Question: I am trying to implement a BCD adder of two 4-digit numbers i.e. 16 bits using the code of 1-digit BCD adder I found <URL>. I used this code as the basic module and then I created a top entity that created and connected 4 instances of this basic adder. I also did some conversions between the incompatible types in VHDL. The third file I created is a test bench that I simulated to check the implementation. So, the is:
'''
library ieee;
use ieee.std_logic_1164.all;
use ieee.numeric_std.all;
entity bcd_adder is
port(
a,b : in unsigned(3 downto 0); -- input numbers.
carry_in : in std_logic;
sum : out unsigned(3 downto 0);
carry : out std_logic
);
end bcd_adder;
architecture arch of bcd_adder is
begin
process(a,b)
variable sum_temp : unsigned(4 downto 0);
begin
sum_temp := ('0' & a) + ('0' & b) + ("0000" & carry_in);
if(sum_temp > 9) then
carry <= '1';
sum <= resize((sum_temp + "00110"),4);
else
carry <= '0';
sum <= sum_temp(3 downto 0);
end if;
end process;
end arch;
'''
The with four of these adders is:
'''
library IEEE;
use IEEE.STD_LOGIC_1164.ALL;
use ieee.numeric_std.ALL;
entity TopAdder is
port(
in1: in std_logic_vector(15 downto 0);
in2: in std_logic_vector(15 downto 0);
sum: out std_logic_vector(15 downto 0);
carry: out std_logic);
end TopAdder;
architecture structural of TopAdder is
component bcd_adder is
port(
a,b : in unsigned(3 downto 0); -- input numbers.
carry_in : in std_logic;
sum : out unsigned(3 downto 0);
carry : out std_logic
);
end component;
signal carry1,carry2,carry3: std_logic;
signal in1_s,in2_s,sum_s: unsigned(15 downto 0);
begin
in1_s <= unsigned(in1);
in2_s <= unsigned(in2);
sum <= std_logic_vector(sum_s);
adder1: bcd_adder
port map(in1_s(3 downto 0),in2_s(3 downto 0),'0',sum_s(3 downto 0),carry1);
adder2: bcd_adder
port map(in1_s(7 downto 4),in2_s(7 downto 4),carry1,sum_s(7 downto 4),carry2);
adder3: bcd_adder
port map(in1_s(11 downto 8),in2_s(11 downto 8),carry2,sum_s(11 downto 8),carry3);
adder4: bcd_adder
port map(in1_s(15 downto 12),in2_s(15 downto 12),carry3,sum_s(15 downto 12),carry);
end structural;
'''
The is:
'''
LIBRARY ieee;
USE ieee.std_logic_1164.ALL;
USE ieee.numeric_std.ALL;
ENTITY test1 IS
END test1;
ARCHITECTURE behavior OF test1 IS
COMPONENT TopAdder
PORT(
in1 : IN std_logic_vector(15 downto 0);
in2 : IN std_logic_vector(15 downto 0);
sum : OUT std_logic_vector(15 downto 0);
carry : OUT std_logic
);
END COMPONENT;
signal in1 : std_logic_vector(15 downto 0) := (others => '0');
signal in2 : std_logic_vector(15 downto 0) := (others => '0');
signal sum : std_logic_vector(15 downto 0);
signal carry : std_logic;
BEGIN
uut: TopAdder PORT MAP (
in1 => in1,
in2 => in2,
sum => sum,
carry => carry
);
stim_proc: process
begin
wait for 100 ns;
in1<="0000000000000001";
in2<="0000000000000010";
wait for 100 ns;
in1<="0000000000001001";
in2<="0000000000000001";
wait;
end process;
END;
'''
The shows the following:

The problem is that the "big" adder as well as the "small" adders are not working for additions that create carry that has to be sent to the next "small" adder. As a result, the first addition in the test bench 1+2=3 is correct but the second one 9+1=0 is false. I tried some other additions, but those who generate carry are false in the simulation. What is wrong here?
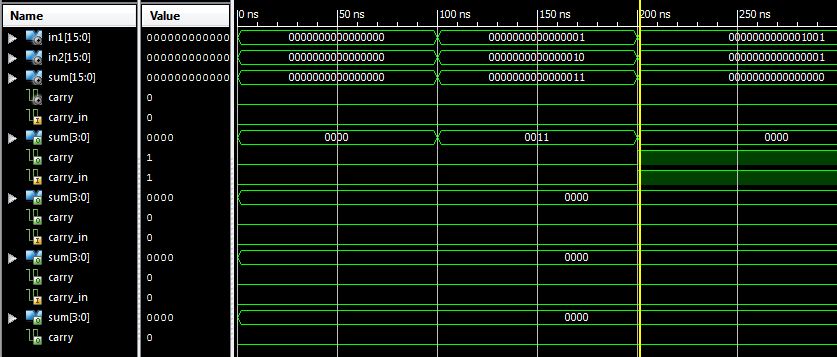
Answer: Your sensitivity list for your process in 'bcd_adder' lists only 'a' and 'b', but 'carry_in' is also a significant input. On your second set of input values, the process in your 'adder2' instance only triggers when the inputs are initially assigned, and at this simulation time, the value of 'carry_in' to that instance is still '0' due to delta delays through the 'adder1' instance.